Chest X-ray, PA view. Patient: 67 years old, sex F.
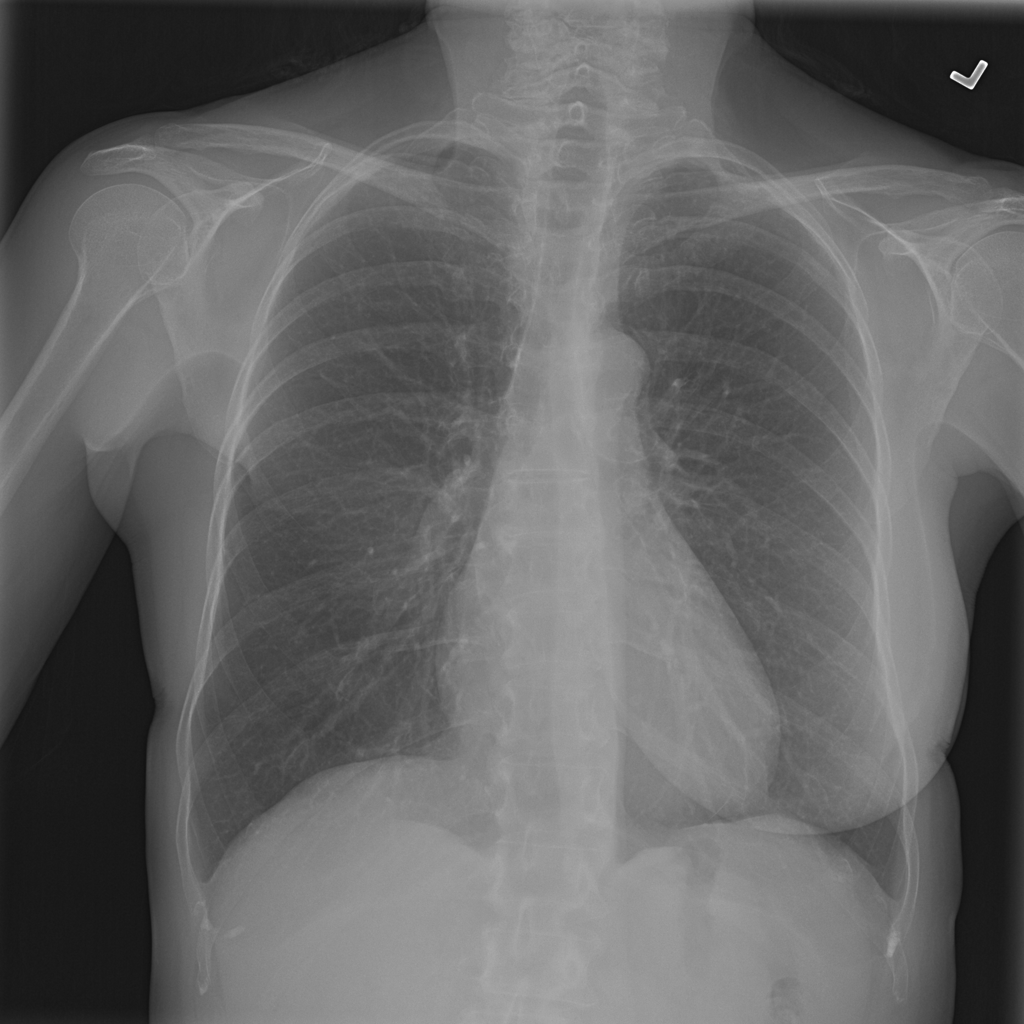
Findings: No Finding